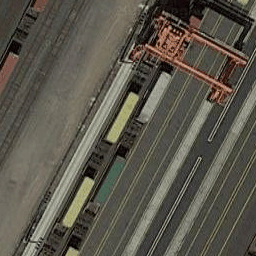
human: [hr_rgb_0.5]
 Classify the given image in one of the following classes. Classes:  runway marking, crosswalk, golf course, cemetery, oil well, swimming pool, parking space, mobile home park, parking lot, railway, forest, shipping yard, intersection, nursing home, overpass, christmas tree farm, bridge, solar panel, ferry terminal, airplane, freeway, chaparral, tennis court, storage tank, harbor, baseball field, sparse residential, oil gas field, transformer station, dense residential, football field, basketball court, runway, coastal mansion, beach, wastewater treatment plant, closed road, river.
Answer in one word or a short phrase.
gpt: shipping yard